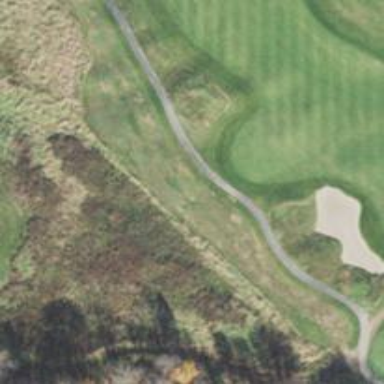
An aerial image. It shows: Path designated for golf carts.